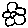
Label: flower